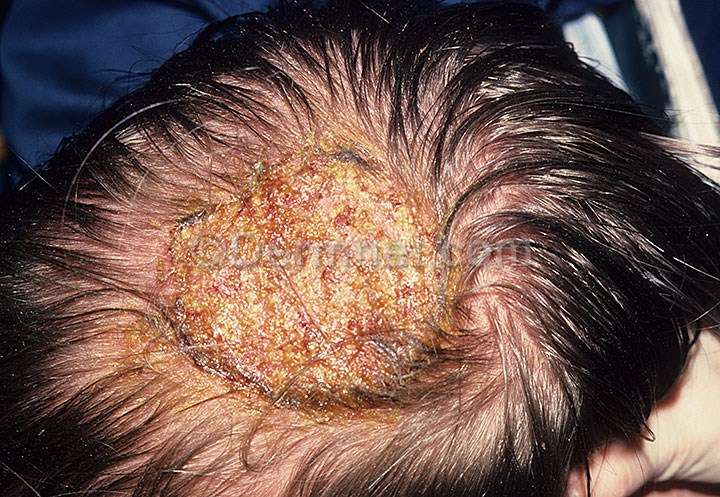
Disease: Tinea Ringworm Candidiasis and other Fungal Infections